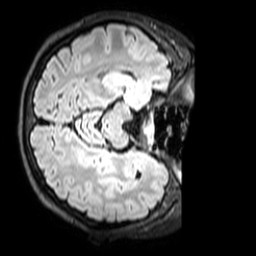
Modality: T1w
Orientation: axial
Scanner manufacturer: philips
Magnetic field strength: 3 T
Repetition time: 4.8 s
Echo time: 0.2586 s